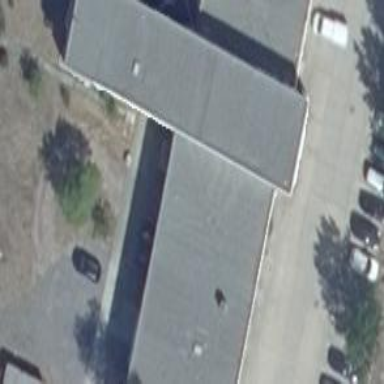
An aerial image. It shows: Part of building.